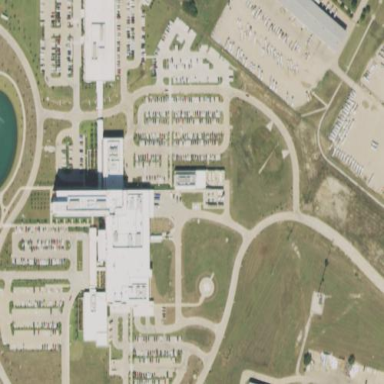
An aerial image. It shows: Hospital providing healthcare services.